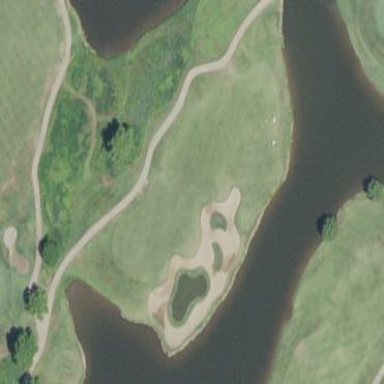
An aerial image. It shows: Golf bunker filled with sandy terrain.